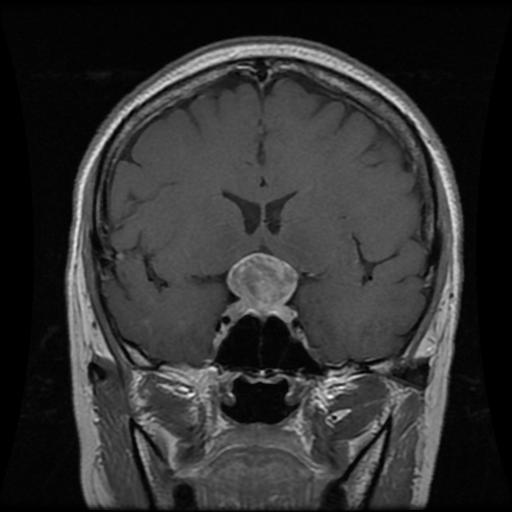
Label: pituitary